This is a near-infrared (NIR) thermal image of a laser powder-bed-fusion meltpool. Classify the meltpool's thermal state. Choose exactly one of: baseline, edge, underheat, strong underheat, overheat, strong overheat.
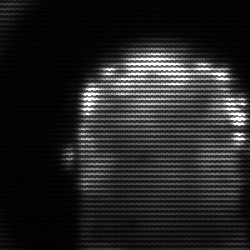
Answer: baseline